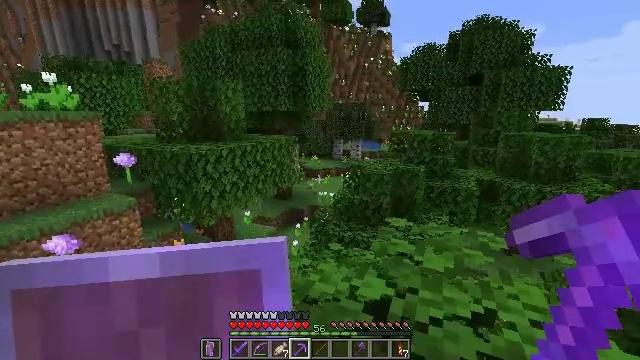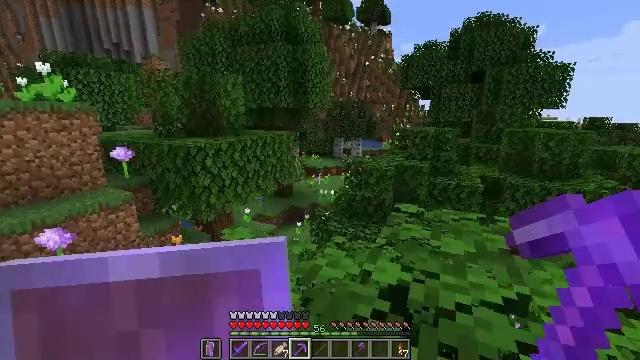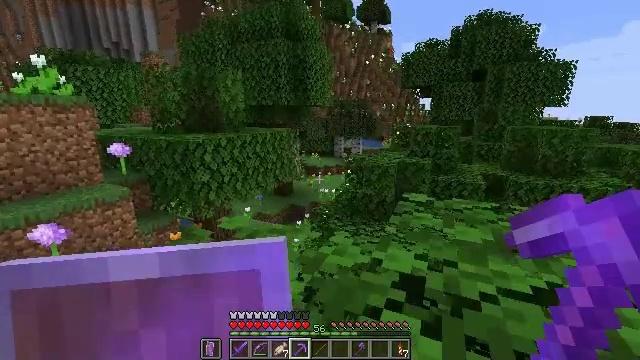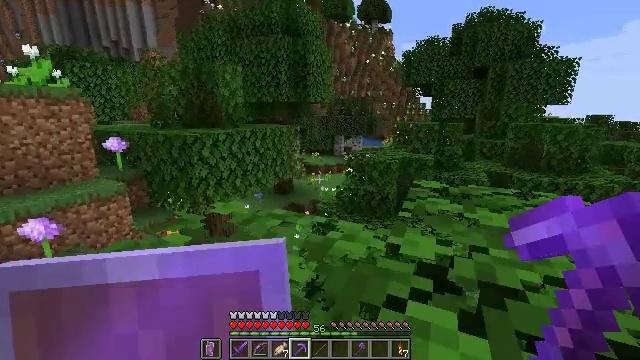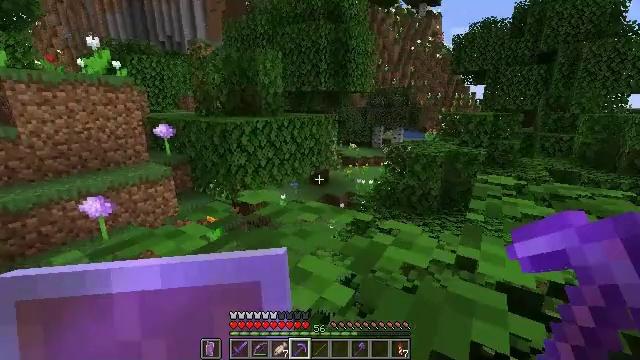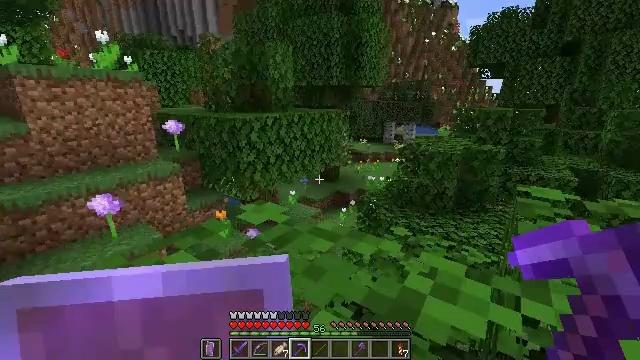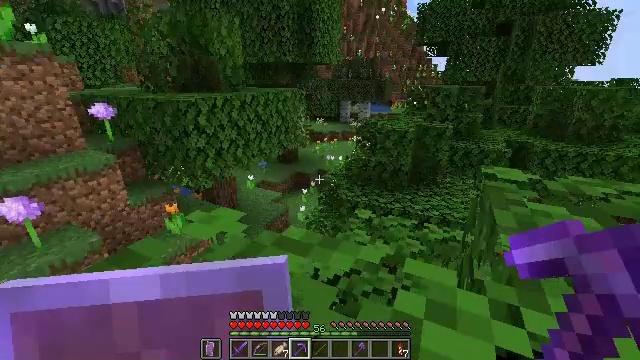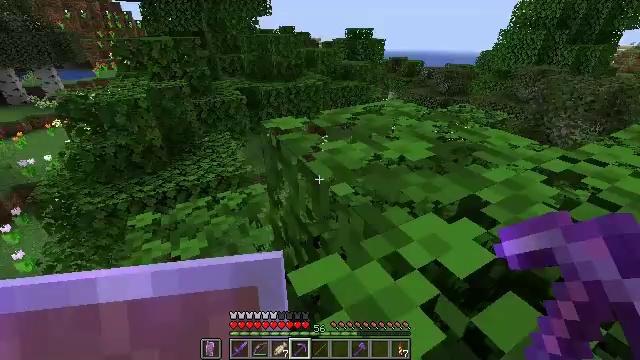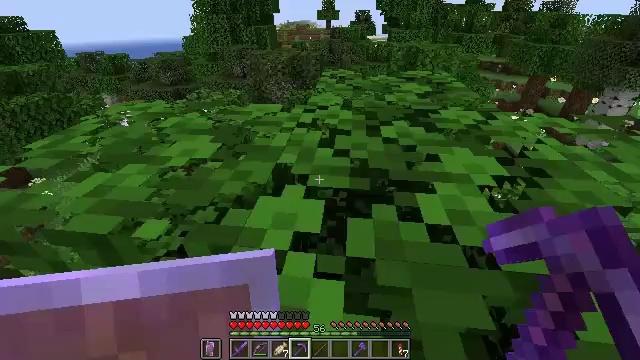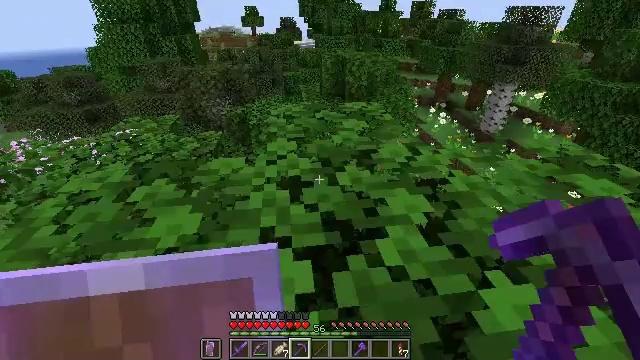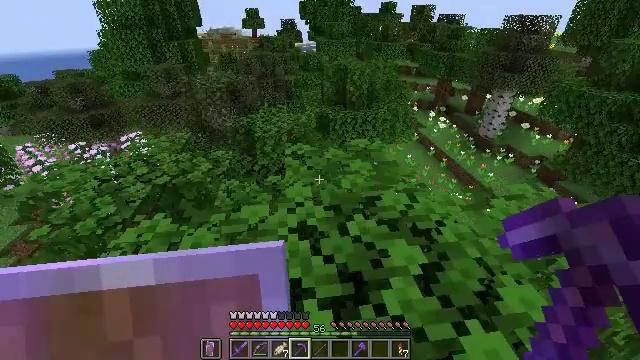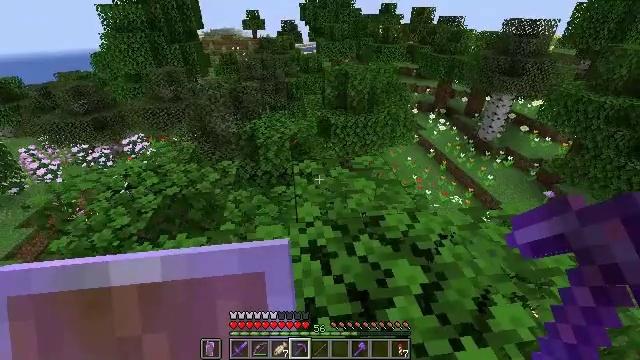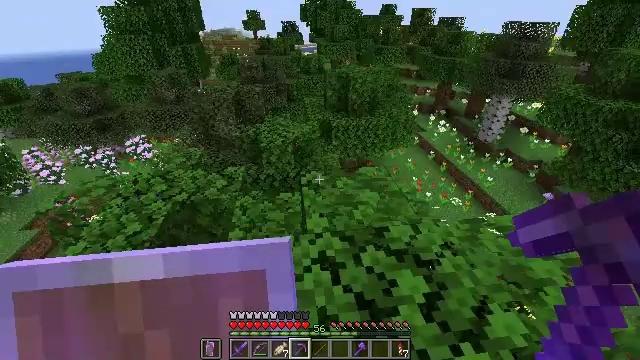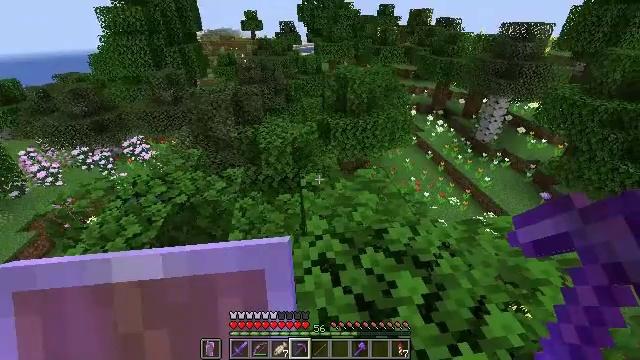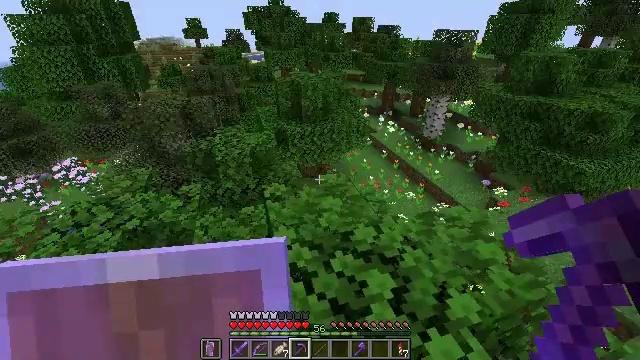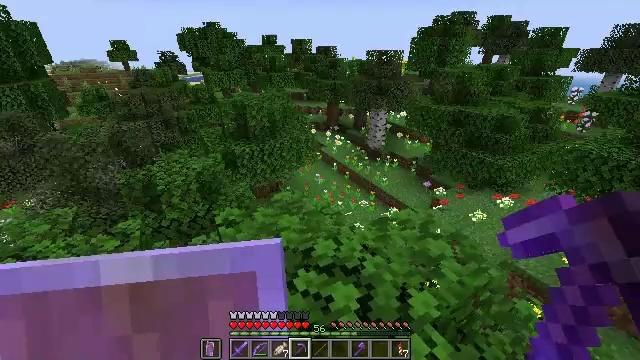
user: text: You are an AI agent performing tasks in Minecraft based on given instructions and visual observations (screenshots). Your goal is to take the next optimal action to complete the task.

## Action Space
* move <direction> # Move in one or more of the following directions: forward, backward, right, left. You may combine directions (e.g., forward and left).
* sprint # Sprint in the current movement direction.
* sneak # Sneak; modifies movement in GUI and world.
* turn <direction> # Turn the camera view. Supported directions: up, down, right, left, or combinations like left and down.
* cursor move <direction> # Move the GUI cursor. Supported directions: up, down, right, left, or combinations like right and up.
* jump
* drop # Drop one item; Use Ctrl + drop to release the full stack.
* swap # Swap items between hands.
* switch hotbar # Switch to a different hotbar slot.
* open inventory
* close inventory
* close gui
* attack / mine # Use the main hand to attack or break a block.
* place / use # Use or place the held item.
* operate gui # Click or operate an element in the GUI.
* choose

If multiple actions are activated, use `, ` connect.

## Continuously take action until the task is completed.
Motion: motion action
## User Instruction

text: Gather oak leaves by attacking.
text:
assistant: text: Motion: no_op
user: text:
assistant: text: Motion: no_op
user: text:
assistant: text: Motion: no_op
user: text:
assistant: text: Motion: turn left and down
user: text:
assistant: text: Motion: turn left and down
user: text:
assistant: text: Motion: turn right and down
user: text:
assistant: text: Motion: turn right and down
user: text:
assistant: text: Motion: turn right and down
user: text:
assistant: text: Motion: turn right
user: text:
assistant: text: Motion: no_op
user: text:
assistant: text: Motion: no_op
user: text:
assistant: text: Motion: no_op
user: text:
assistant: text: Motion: no_op
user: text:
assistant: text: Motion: turn right and up
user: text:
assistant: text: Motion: turn right and up
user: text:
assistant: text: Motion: no_op
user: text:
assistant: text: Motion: no_op
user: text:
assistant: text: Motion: no_op
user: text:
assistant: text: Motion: move forward
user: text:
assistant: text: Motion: move forward
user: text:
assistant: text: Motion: move forward
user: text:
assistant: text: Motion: move forward
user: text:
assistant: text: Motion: move forward
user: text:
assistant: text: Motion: move forward
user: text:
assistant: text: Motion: move forward
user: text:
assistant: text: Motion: move forward
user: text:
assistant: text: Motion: no_op
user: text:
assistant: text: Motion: no_op
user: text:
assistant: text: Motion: no_op
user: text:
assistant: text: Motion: no_op